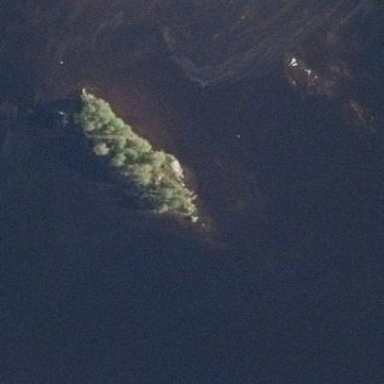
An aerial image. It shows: Islet.